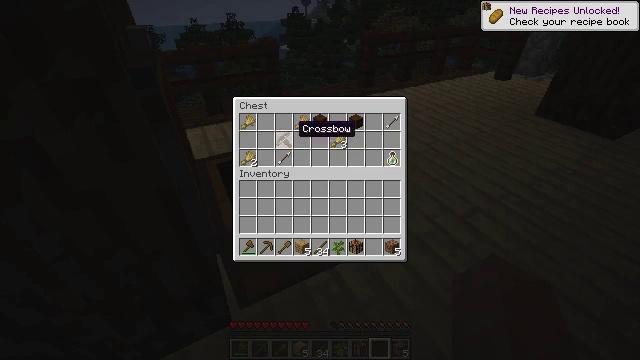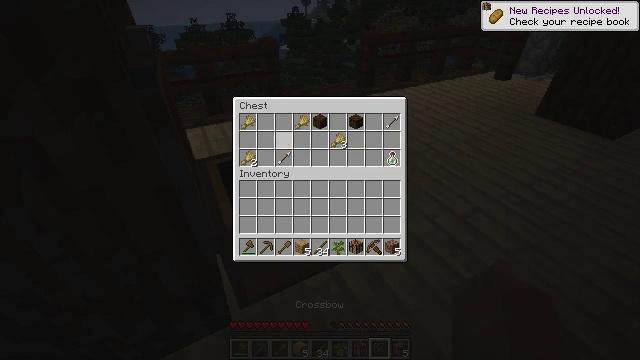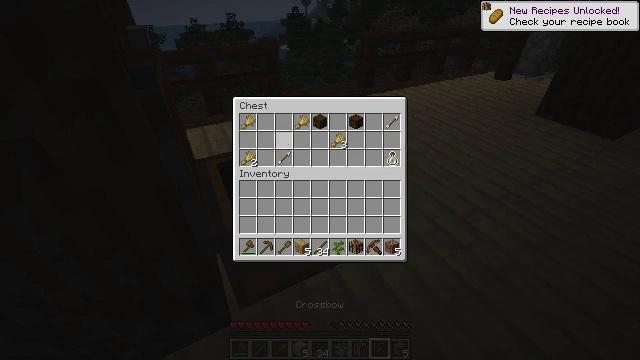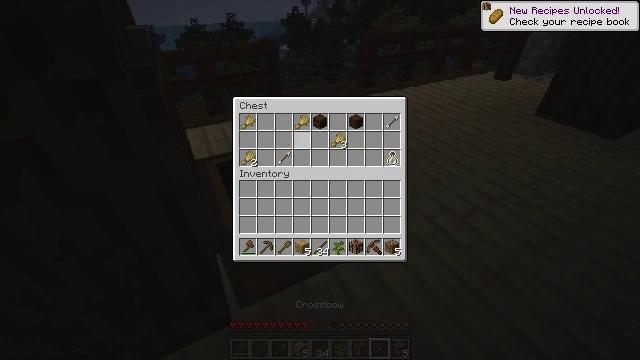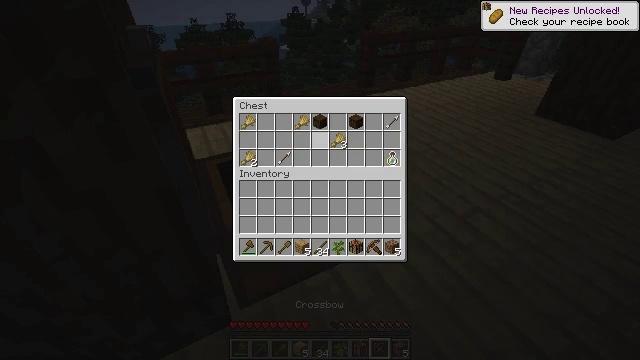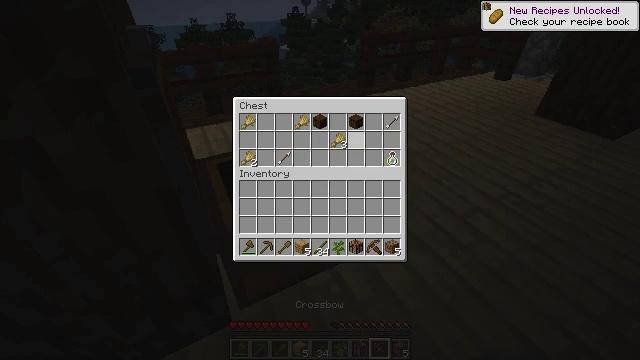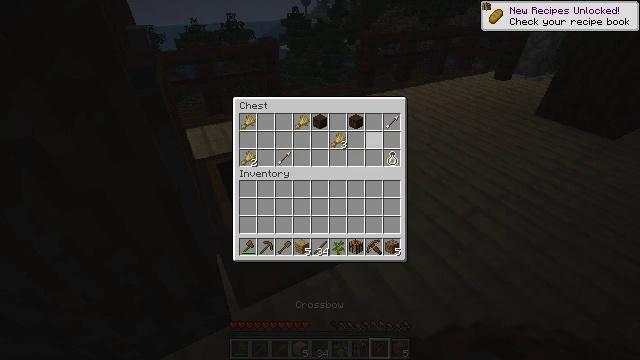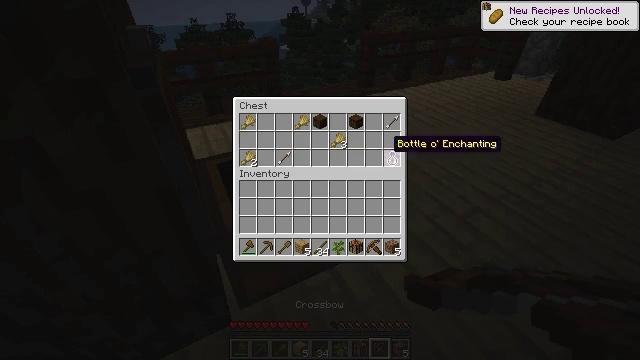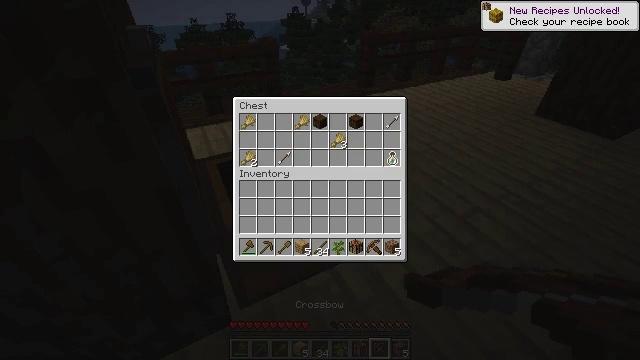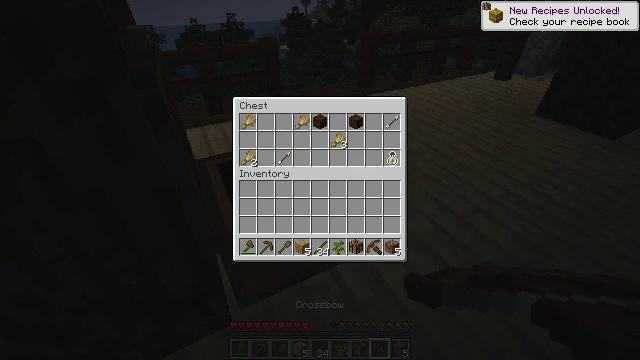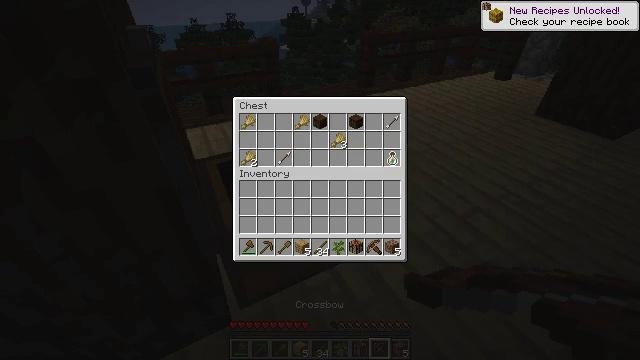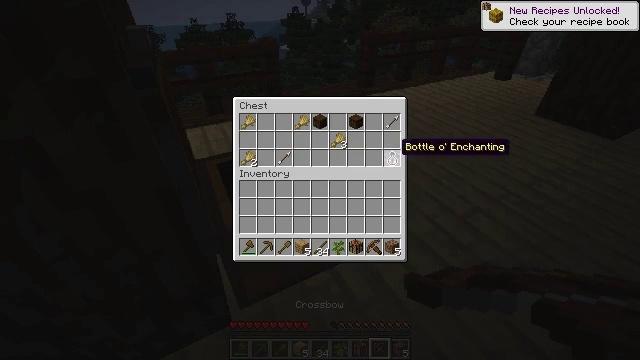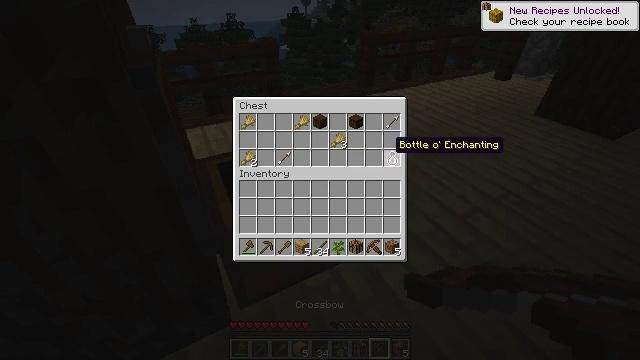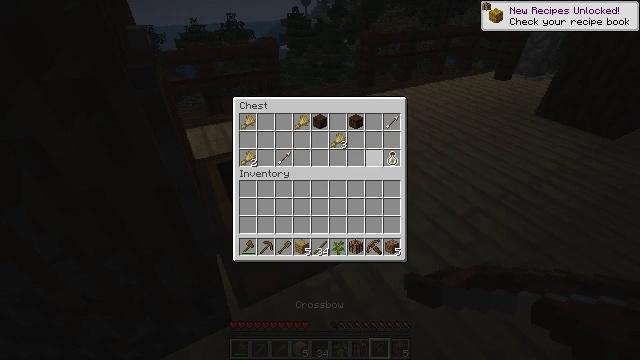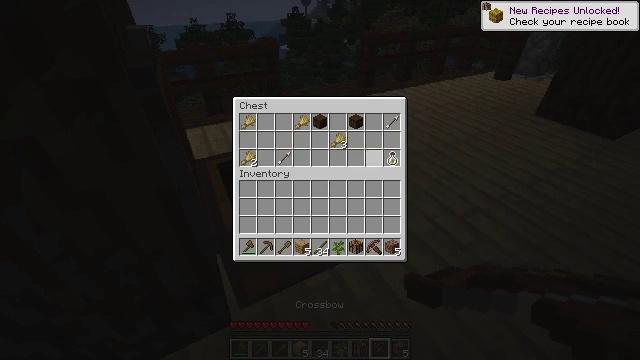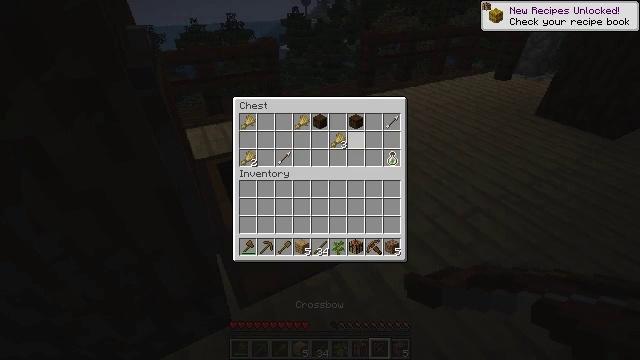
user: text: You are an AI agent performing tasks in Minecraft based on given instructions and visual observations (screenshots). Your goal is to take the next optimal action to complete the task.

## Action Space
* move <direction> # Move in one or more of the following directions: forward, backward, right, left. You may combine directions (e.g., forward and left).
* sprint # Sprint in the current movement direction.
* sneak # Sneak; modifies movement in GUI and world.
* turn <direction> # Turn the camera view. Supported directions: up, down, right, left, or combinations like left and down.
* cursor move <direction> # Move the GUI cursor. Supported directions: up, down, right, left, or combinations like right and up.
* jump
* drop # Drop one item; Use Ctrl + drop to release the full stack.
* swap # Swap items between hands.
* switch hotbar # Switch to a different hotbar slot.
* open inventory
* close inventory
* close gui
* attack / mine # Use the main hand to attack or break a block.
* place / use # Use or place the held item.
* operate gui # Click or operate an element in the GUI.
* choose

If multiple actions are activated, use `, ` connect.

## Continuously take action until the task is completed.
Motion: motion action
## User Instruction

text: Collect the grass from the surface.
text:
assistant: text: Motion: sneak, operate gui
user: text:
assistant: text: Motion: sneak, operate gui
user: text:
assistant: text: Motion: sneak, operate gui
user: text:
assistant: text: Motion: sneak, cursor move right
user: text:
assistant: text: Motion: sneak, cursor move right
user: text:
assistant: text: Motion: sneak, cursor move right
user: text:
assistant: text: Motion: sneak, cursor move right
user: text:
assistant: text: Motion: sneak, cursor move right
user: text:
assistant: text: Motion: sneak
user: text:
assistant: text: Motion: sneak, cursor move left
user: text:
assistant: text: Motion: sneak, cursor move left
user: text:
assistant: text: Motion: sneak
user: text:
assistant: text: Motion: sneak, cursor move left
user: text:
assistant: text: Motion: sneak
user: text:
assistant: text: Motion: sneak, cursor move left
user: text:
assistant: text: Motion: sneak
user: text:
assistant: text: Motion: sneak
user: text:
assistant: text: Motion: sneak
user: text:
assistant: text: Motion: sneak
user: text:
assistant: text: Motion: sneak
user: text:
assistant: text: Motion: sneak
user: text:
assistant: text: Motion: sneak, cursor move right
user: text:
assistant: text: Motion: sneak, cursor move right and up
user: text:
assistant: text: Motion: sneak
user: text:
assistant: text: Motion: sneak
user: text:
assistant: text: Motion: sneak
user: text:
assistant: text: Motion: sneak
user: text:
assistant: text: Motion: sneak
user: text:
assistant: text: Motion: sneak, operate gui
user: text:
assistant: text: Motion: sneak, operate gui